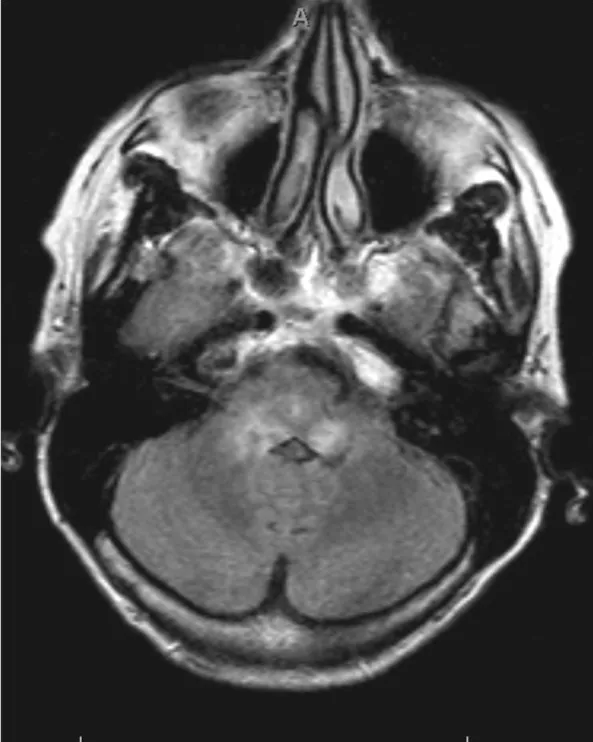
MRI cerebrum Fluid Attenuated Inversion Recovery (FLAIR), diffuse white matter lesions with extension into the pons and medulla oblongata.
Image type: radiology (mri)